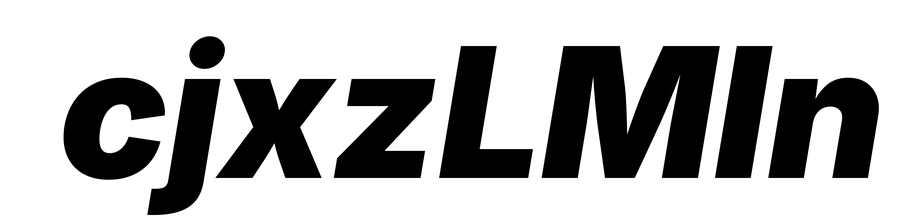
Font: Inter-Italic_Black_Italic